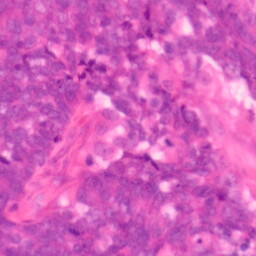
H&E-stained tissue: Colon